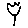
Label: flower